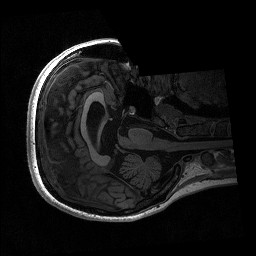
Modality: T1w
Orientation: axial